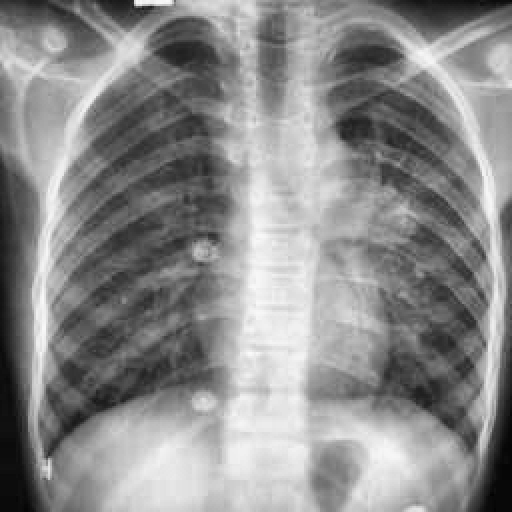
Finding: TUBERCULOSIS